Field crop: maize
Growth stage: 2
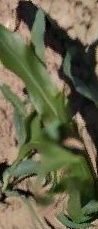
Species: maize